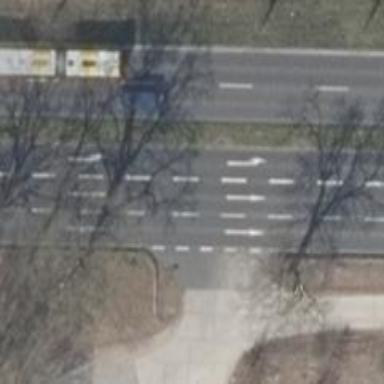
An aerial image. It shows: Asphalt road designated as primary highway with lane markings.